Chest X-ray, PA view. Patient: 54 years old, sex M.
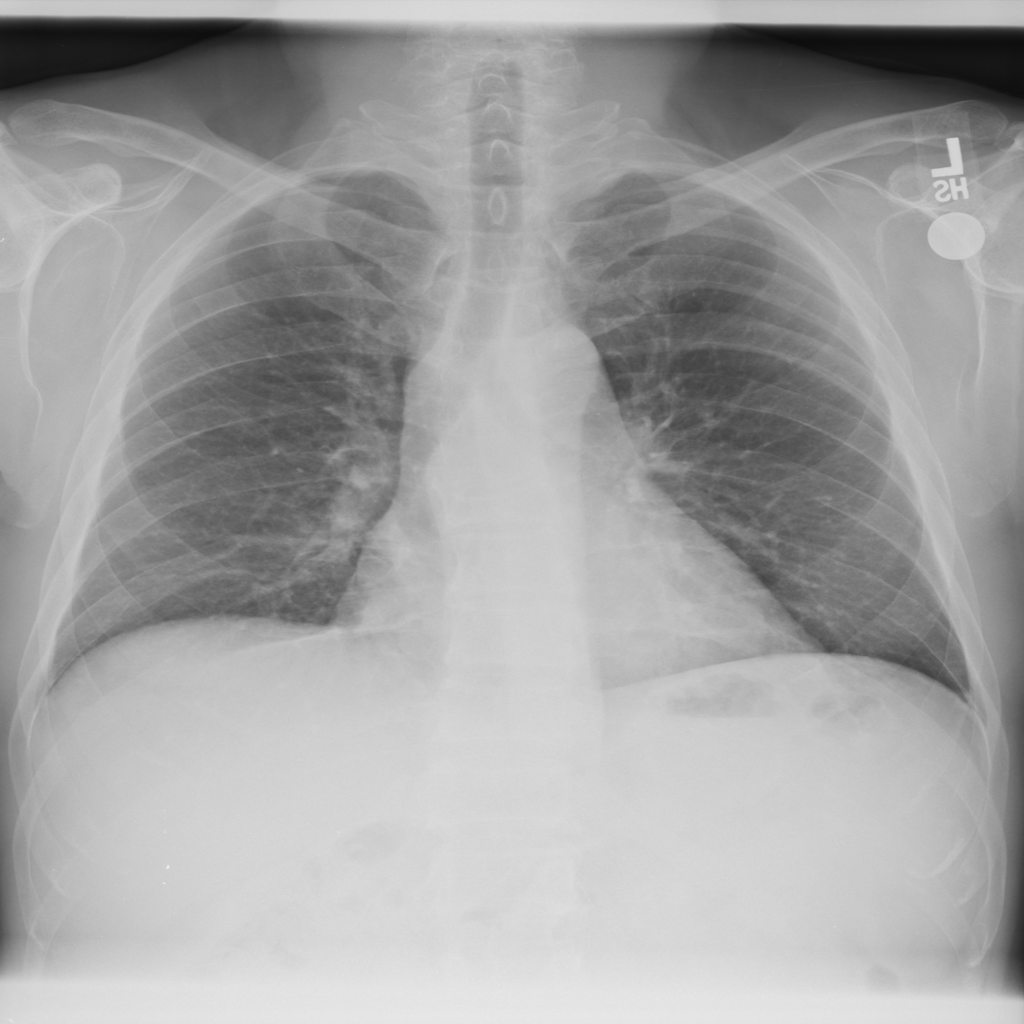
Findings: No Finding